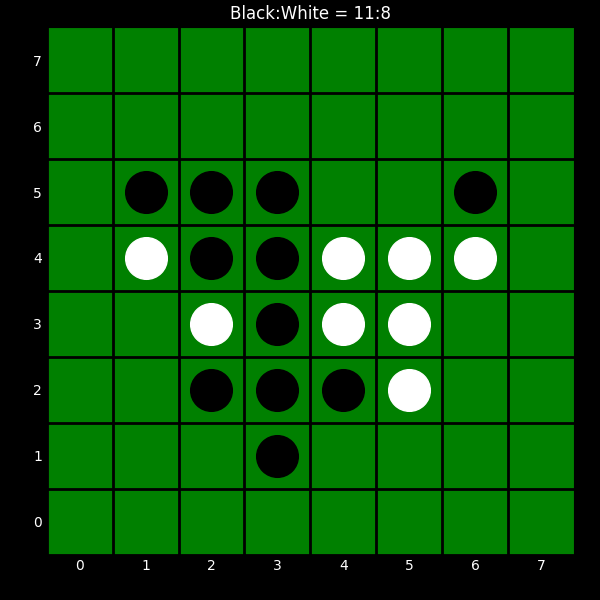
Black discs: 11
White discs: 8